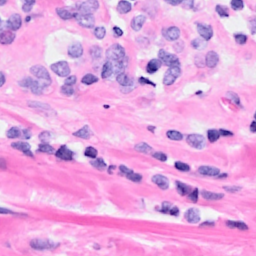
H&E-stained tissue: Breast